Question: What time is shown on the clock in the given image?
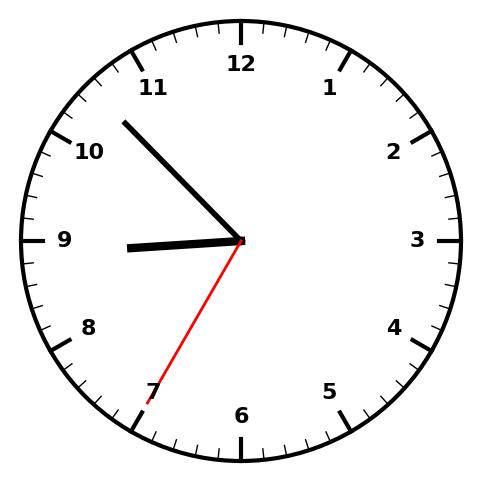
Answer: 08:52:35